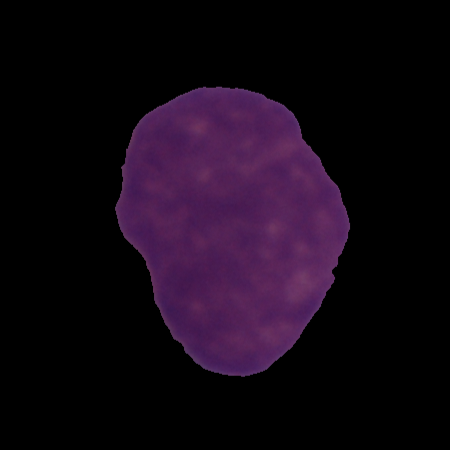
Label: cancer